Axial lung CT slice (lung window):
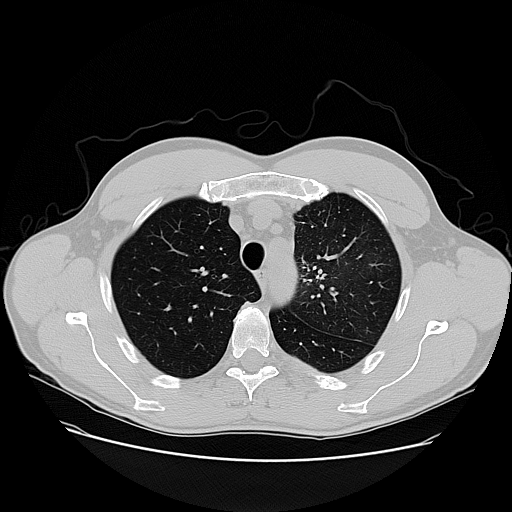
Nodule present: no